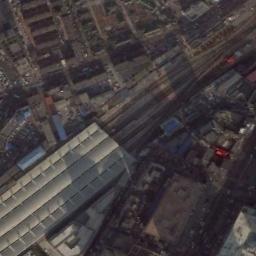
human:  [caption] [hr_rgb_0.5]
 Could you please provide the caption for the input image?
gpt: There is a fully equipped railway station in the city .

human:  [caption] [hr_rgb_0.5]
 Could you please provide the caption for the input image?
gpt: The railway station is next to some buildings .

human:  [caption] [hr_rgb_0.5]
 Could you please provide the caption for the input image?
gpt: The railway station has some railways and a white building and some other buildings are next to the railway station .

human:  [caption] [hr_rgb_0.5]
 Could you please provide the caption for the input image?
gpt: There are many buildings beside the railway station .

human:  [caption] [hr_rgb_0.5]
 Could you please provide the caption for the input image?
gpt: There are many buildings around the railway station .